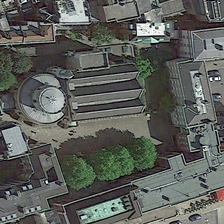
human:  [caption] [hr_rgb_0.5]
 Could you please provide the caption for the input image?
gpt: some buildings and several green trees are around a church .

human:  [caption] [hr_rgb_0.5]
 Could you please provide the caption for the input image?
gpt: some buildings and several green trees are around a church .

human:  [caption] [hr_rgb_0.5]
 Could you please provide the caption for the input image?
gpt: some buildings and several green trees are around a church .

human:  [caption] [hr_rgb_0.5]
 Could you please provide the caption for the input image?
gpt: some buildings and several green trees are around a church .

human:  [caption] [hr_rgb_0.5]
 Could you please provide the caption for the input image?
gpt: some buildings and several green trees are around a church .